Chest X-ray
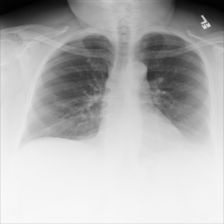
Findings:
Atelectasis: positive
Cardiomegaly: negative
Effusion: negative
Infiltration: positive
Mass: negative
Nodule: negative
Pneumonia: negative
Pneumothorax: negative
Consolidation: negative
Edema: negative
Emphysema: negative
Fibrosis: negative
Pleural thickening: negative
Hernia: negative